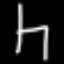
Label: chair